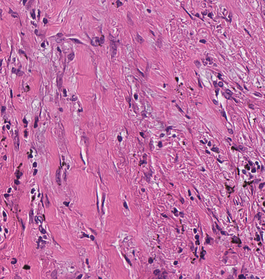
Tumor epithelial tissue: no
Tumor-associated stroma tissue: yes
Normal tissue: no